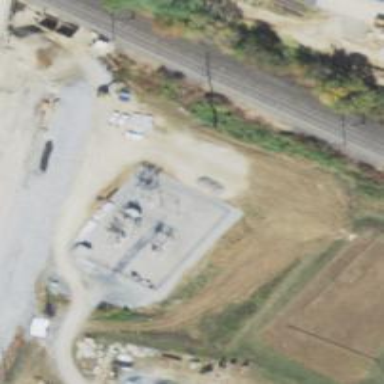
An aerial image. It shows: Power substation.